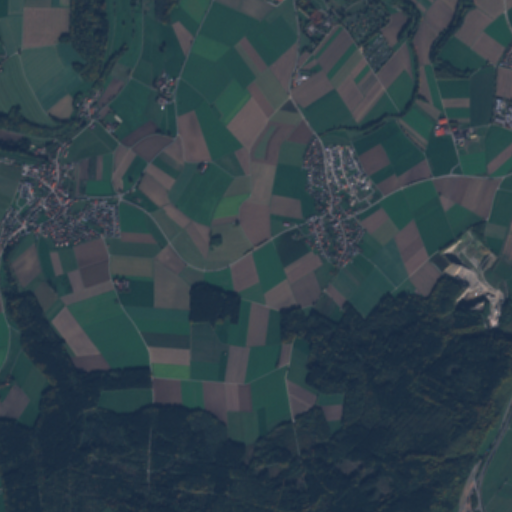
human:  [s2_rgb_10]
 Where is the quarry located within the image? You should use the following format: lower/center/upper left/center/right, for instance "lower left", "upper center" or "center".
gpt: The quarry is located in the center right of the image.
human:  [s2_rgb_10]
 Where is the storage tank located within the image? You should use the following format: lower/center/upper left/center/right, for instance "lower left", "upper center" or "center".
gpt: The storage tank is located in the upper of the image.
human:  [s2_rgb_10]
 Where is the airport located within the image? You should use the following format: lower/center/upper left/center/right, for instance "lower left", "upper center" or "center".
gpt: There is no airport in the image.